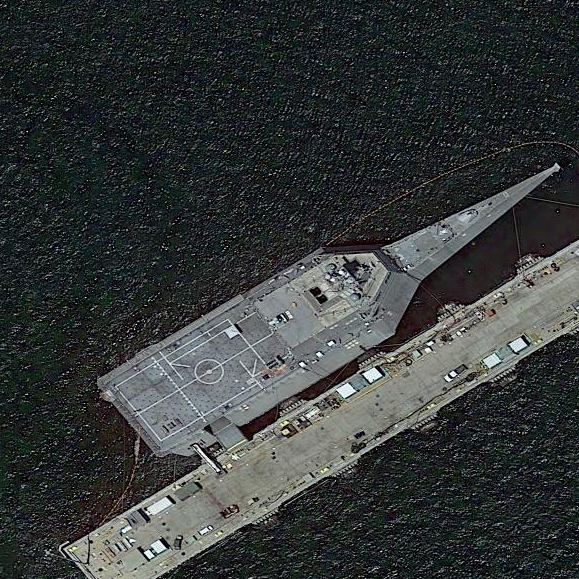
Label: Independence-class_combat_ship